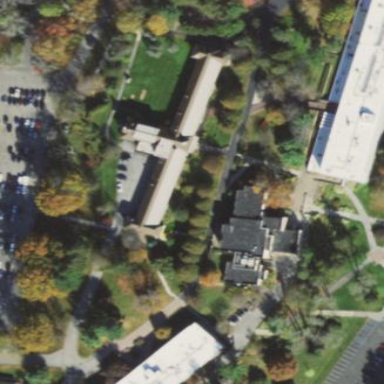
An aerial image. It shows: College building.